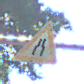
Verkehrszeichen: VerengteFahrbahn
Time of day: Midday
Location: Outdoor (RoadRail)
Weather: Clear
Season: NotSpecified
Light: Natural